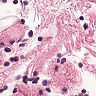
Metastatic tissue present: no